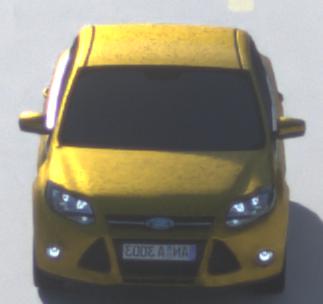
Make: Ford
Model: Focus 1.6 Ti-VCT
Detailed model: Focus (III)
Model produced from: 2011/09
Model produced until: 2014/09
Doors: 5
Color: yellow
Road condition: dry road
Daytime: sunrise or sunset
Contrast: medium contrast